Aerial crown-view tile of a tropical tree (Barro Colorado Island, Panama), acquired 20240813:
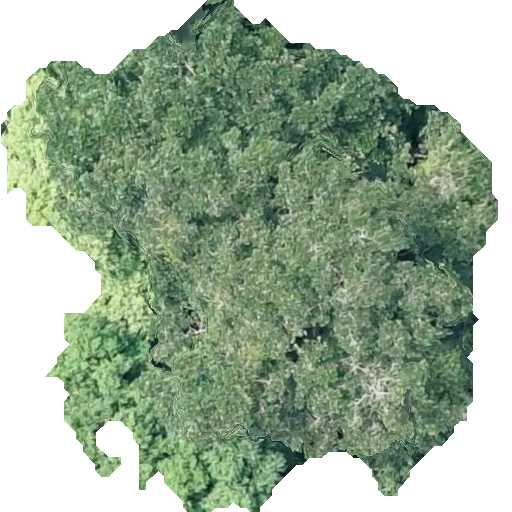
Species: Ficus obtusifolia
GBIF accepted scientific name: Ficus obtusifolia
Crown area: 264.163 m²